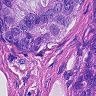
Metastatic tissue present: yes